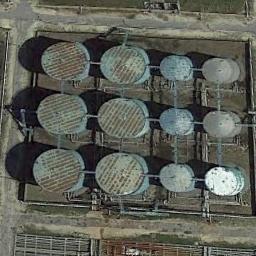
Label: storage tanks